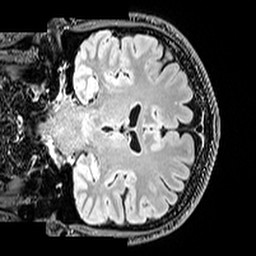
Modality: T2w
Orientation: coronal
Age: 47
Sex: male
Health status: healthy
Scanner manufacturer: siemens
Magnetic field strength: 3 T
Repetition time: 5 s
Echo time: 0.397 s